Question: Let's say I have two histograms and I set the opacity using the parameter of hist: 'alpha=0.5'
I have plotted two histograms yet I get three colors! I understand this makes sense from an opacity point of view.
But! It makes is very confusing to show someone a graph of two things with three colors. Can I just somehow set the smallest bar for each bin to be in front with no opacity?
Example graph

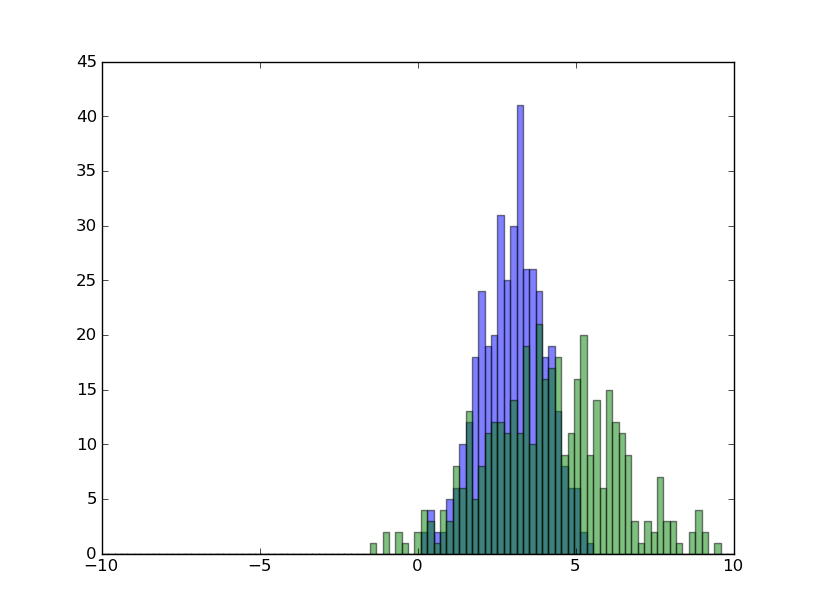
Answer: The usual way this issue is handled is to have the plots with some small separation. This is done by default when 'plt.hist' is given multiple sets of data:
'''
import pylab as plt
x = 200 + 25*plt.randn(1000)
y = 150 + 25*plt.randn(1000)
n, bins, patches = plt.hist([x, y])
'''

You instead which to stack them (this could be done above using the argument 'histtype='barstacked'') but notice that the ordering is incorrect.
This can be fixed by individually checking each pair of points to see which is larger and then using 'zorder' to set which one comes first. For simplicity I am using the output of the code above (e.g n is two stacked arrays of the number of points in each bin for x and y):
'''
n_x = n[0]
n_y = n[1]
for i in range(len(n[0])):
if n_x[i] > n_y[i]:
zorder=1
else:
zorder=0
plt.bar(bins[:-1][i], n_x[i], width=10)
plt.bar(bins[:-1][i], n_y[i], width=10, color="g", zorder=zorder)
'''
Here is the resulting image:

By changing the ordering like this the image looks very weird indeed, this is probably why it is not implemented and needs a hack to do it. I would stick with the small separation method, anyone used to these plots assumes they take the same x-value.